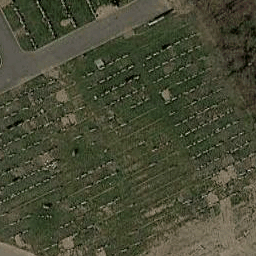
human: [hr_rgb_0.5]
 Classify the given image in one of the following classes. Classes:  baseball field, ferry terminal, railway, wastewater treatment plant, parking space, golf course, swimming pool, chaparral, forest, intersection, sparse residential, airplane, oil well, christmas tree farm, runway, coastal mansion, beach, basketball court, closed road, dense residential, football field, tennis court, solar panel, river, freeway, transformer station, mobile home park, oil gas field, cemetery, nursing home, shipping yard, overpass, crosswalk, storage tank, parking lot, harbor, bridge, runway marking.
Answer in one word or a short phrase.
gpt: cemetery